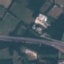
Land use / land cover: Highway